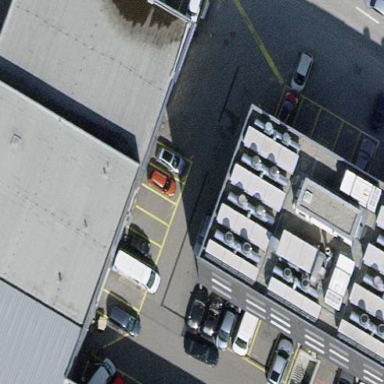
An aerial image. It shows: Industrial building with flat roof.